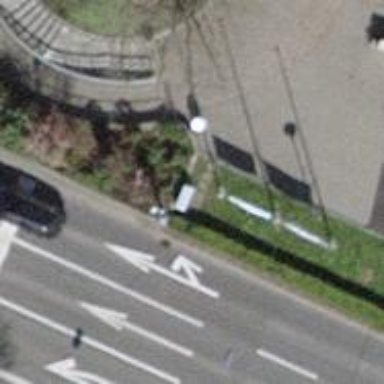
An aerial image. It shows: Pole serving as support.